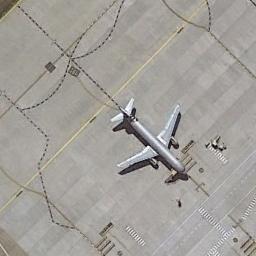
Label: airplane